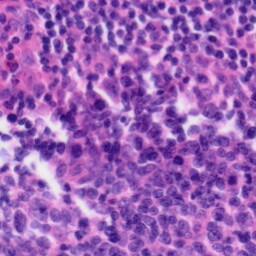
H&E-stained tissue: Tonsil